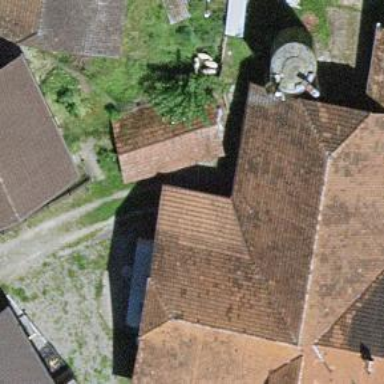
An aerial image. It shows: Farm building.